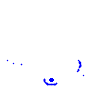
Particle: pion